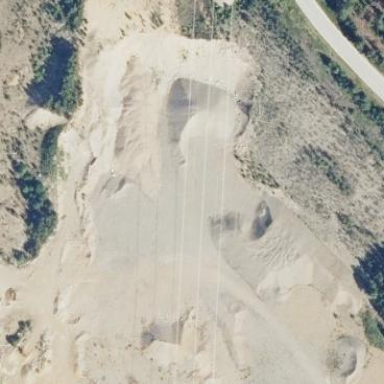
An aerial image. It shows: Quarry area.